Question: I have a created a simple db modle for shopping cart lets just consider order , product and shopping cart for now
My question is shopping cart has M:N relation ship with product ? if yes is there a need to create a third table .
I have created third table but it is not making sense for me .I can very well have
T_SHOPPING_CART table and have id ,product_id,quantity as composite primary key and have values of product stored in it rather then creating another table to store these details. Which one is better approach a third table or composite primary key.

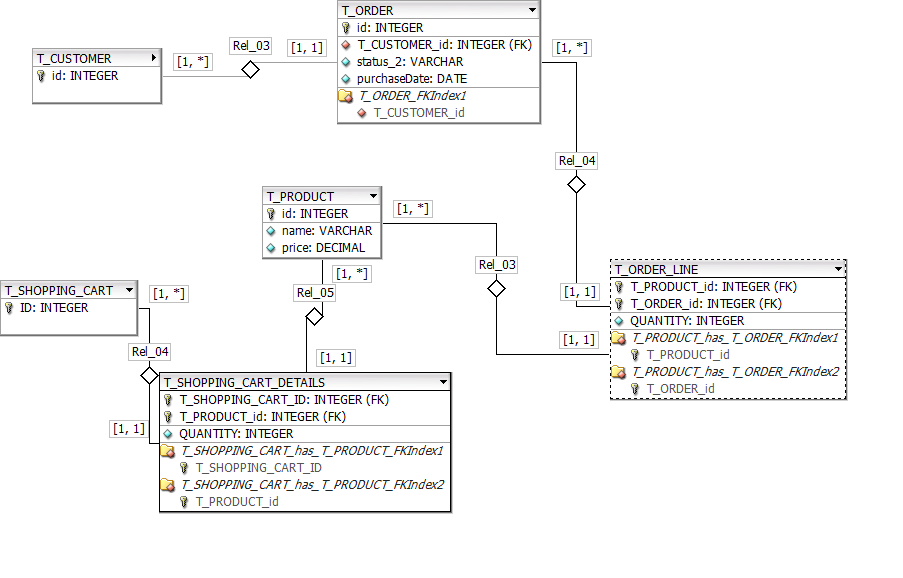
Answer: I think the answer lies in the fundamentals. You already said that 'T_SHOPPING_CART' and 'T_PRODUCT' have an m:n relationship. So, when you decompose any many to many relationship, it creates an association table (or gerund).
Let us see why your approach will not work. You want to just use a composite id in the T_SHOPPING_CART table
'''
T_SHOPPING_CART_ID(ID, Product_Id, quantity)
'''
1. If you include quantity in the primary key, every time a user changes quantity, your primary key will change. That is not a good way to design.
2. What about other attributes you may need? Are you going to add them as primary key every time? Eg. You need to design a Discount associated with each shopping cart. How will you store it? Can you have a simple m:1 relationship with a table Discount? Since you have a composite key, it will be very inefficient. Or if you store the Discount as an attribute in the T_SHOPPING_CART table, it will lead to even severe flaw, redundancy. Data redundancy causes all kinds of anomalies.
T_SHOPPING_CART
'''
ID PRODUCT_ID QUANTITY DISCOUNT
1 101 33 2.3
1 102 20 2.3
'''
Here, the Discount for shopping cart with id=1 is 2.3. It is redundant i.e. present at 2 places, which causes update, delete, anomalies.
1. If you delete a Product, how will you deal with it? If it is Cascade delete, you will lose all the shopping carts which has that product. If you do not cascade, what will you store in place of the deleted item? Null, default value? Very bad design.
My basic argument is if you read the fundamentals of a many to many relationship, you will find all the answers. Many to many should always be linked with a third table.
Hope it helps.